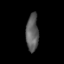
Tissue: lung
Cell type: Epithelial cells
Senescence score: 0.2217
Nuclear area (px): 458
Mean DAPI intensity: 93.096